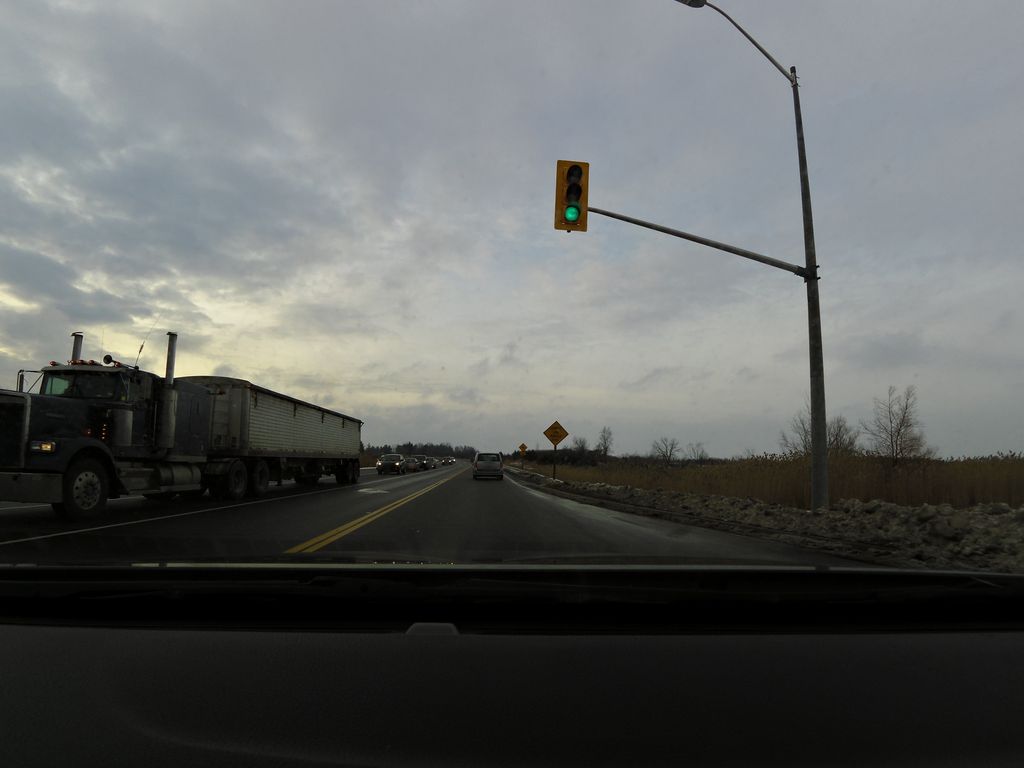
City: hamilton